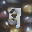
Label: 9